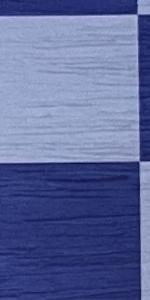
Label: Empty